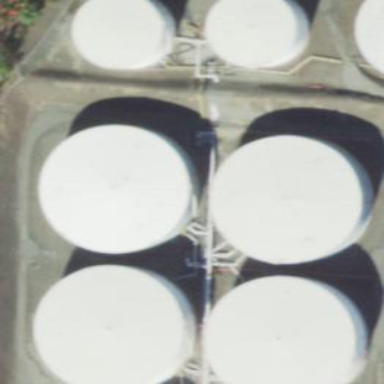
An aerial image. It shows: Storage tank building.